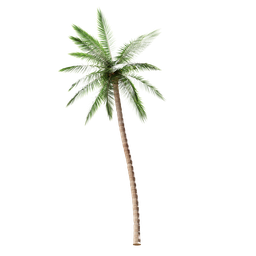
Label: nature